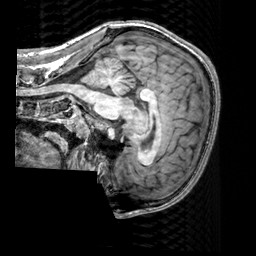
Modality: T1w
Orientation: sagittal
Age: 20
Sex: male
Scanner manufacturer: siemens
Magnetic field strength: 3 T
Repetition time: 2.3 s
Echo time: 0.00303 s